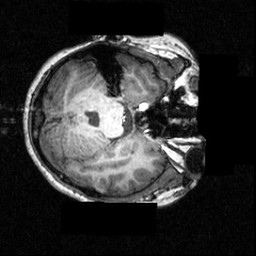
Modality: T1w
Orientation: axial
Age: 18
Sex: female
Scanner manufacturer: siemens
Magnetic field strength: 3.951 T
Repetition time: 1.5 s
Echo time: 0.00335 s